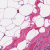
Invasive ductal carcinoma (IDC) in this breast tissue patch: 0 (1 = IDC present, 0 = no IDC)